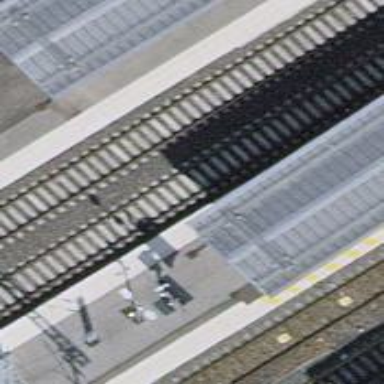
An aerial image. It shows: Railway stop with public transport stop position.